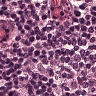
Metastatic tissue present: no